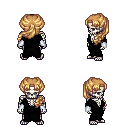
a pixel art fantasy rpg character, male body template, skeleton, gray robe, magenta pants, light blonde princess hairstyle, white cloth bracers, four views (front, back, left, right), 2x2 character sprite sheet, small pixel art, hard edges, no anti-aliasing